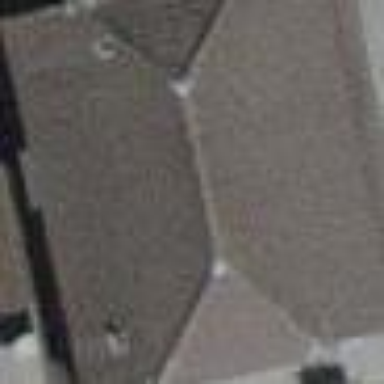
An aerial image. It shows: Building with half-hipped roof shape.